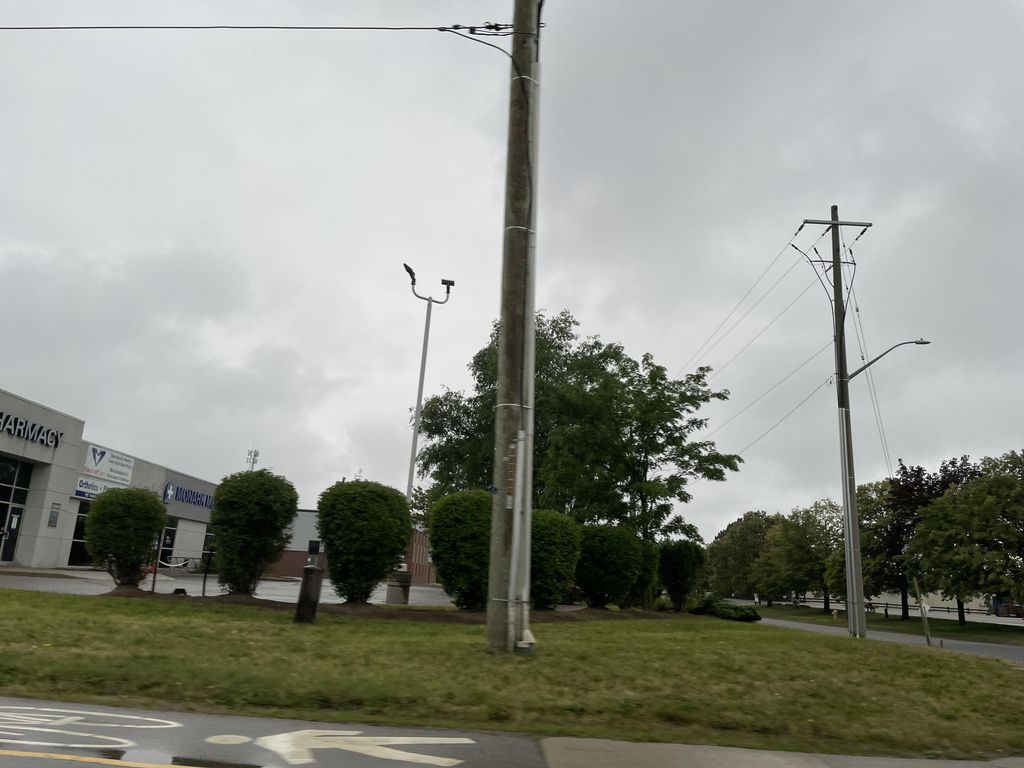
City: kitchener-waterloo